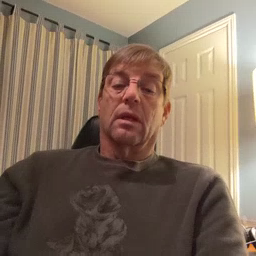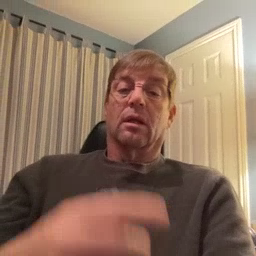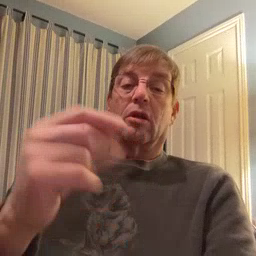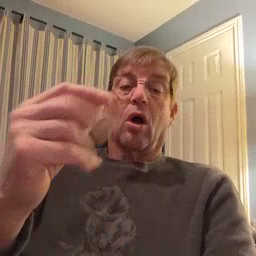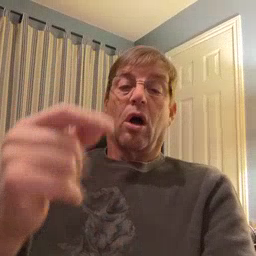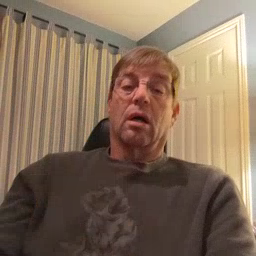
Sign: dog